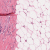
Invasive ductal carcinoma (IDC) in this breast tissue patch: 1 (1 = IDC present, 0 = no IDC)